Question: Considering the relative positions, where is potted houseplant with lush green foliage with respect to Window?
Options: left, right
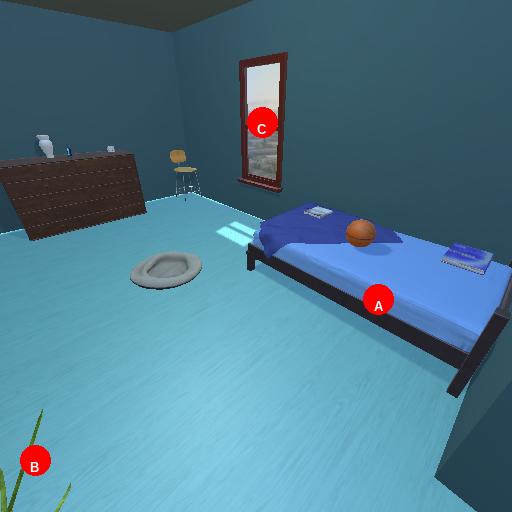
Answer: left